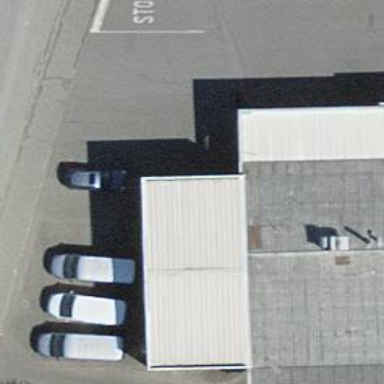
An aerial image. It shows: Charging station.